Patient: sex M, age 42
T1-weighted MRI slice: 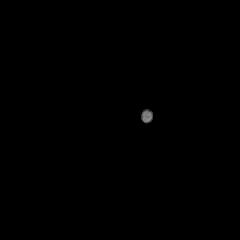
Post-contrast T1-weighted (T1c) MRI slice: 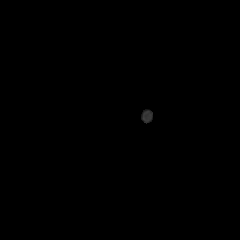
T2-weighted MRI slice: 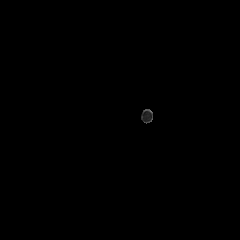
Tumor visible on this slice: no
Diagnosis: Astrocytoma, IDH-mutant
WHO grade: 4